Question: I already implement my own apps with google map v2 and it was working. after updating ADT and SDK everything is getting worse. I can't find the google_play_service_lib.jar in C:\Users\\android-sdks\extras\google\google_play_services\libproject. The funny things in Eclipse it shows me that Google Play services is installed. How can I reinstall the google play services to get the jar files? I stuck in this problem for two days :( and can't find any solution in the internet.
thanks for Help

FINALLY: I delete the google play service and reinstall it. It works again now
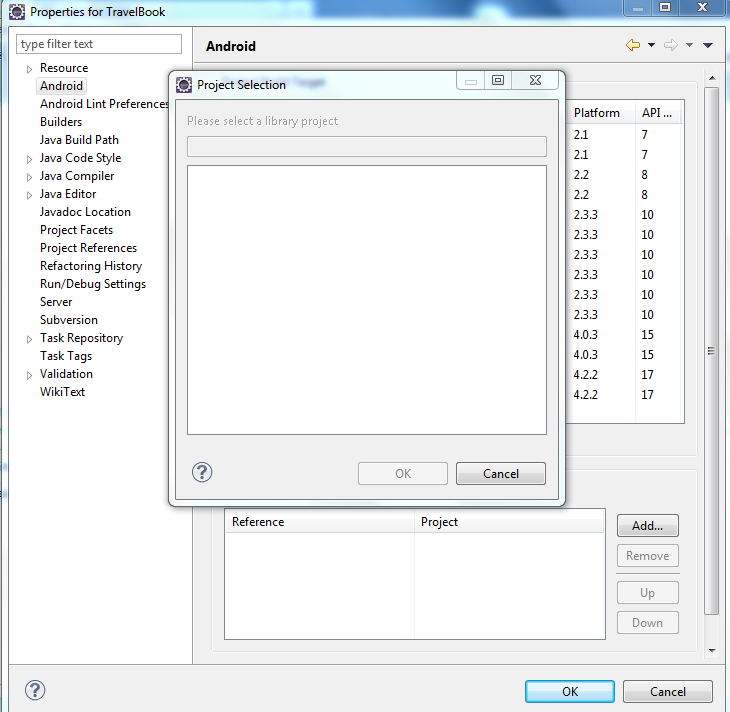
Answer: It is normal that you can not find the file google_play_services.jar because it does not exist. 'google_play_services' is a library of the form of a draft that you must integrate into your application this way:
- - -
If you cant't find your library, do this :
- - - ''is library''
And
- - -
I hope I have helped you!